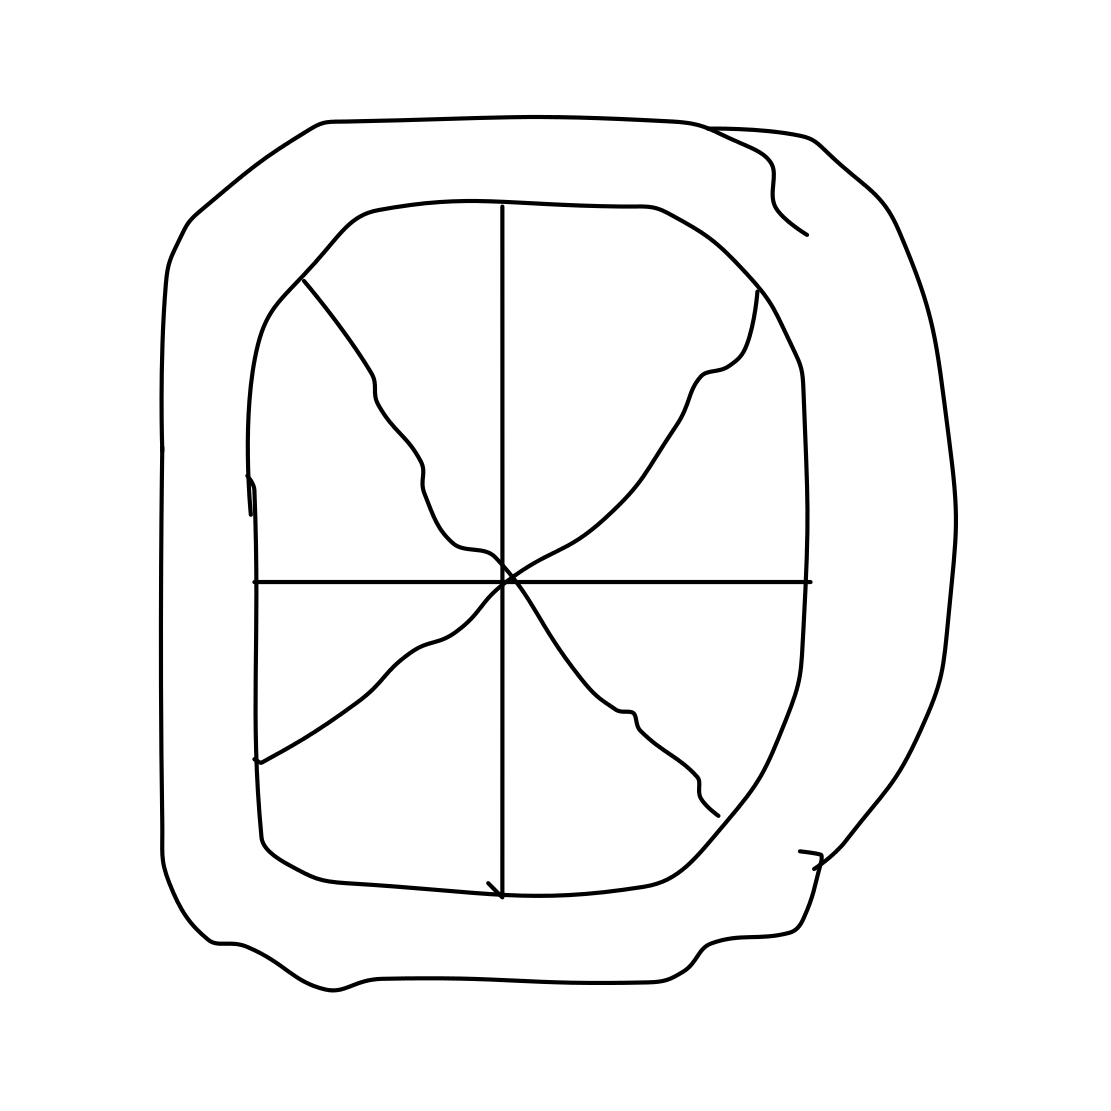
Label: tire